Aerial crown-view tile of a tropical tree (Barro Colorado Island, Panama), acquired 20241014:
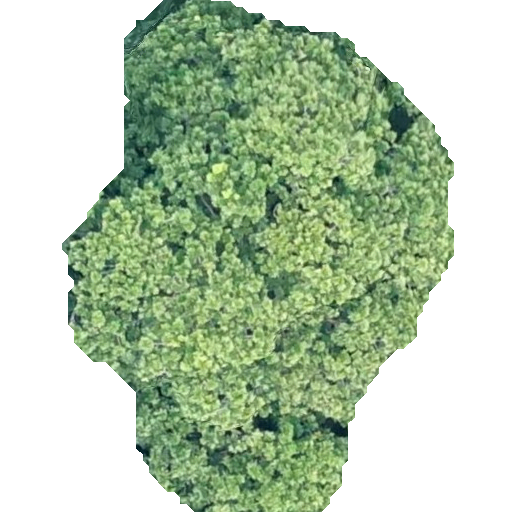
Species: Anacardium excelsum
GBIF accepted scientific name: Anacardium excelsum
Crown area: 222.02 m²